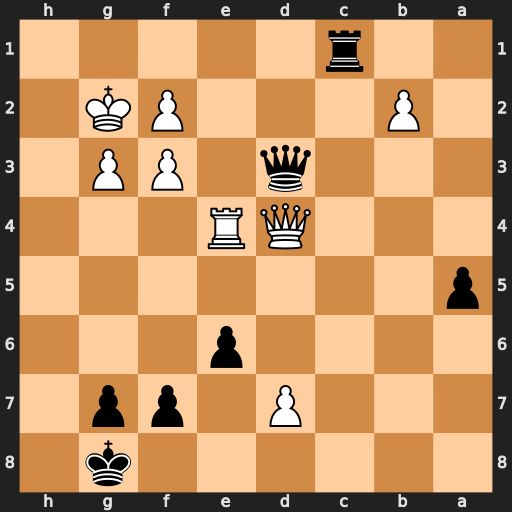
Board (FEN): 6k1/3P1pp1/4p3/p7/3QR3/3q1PP1/1P3PK1/2r5
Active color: b
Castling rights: -
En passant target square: -
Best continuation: Qf1+ Kh2 Qh1#